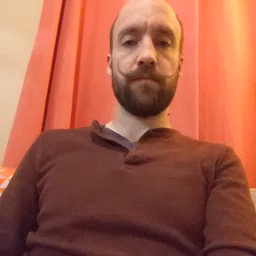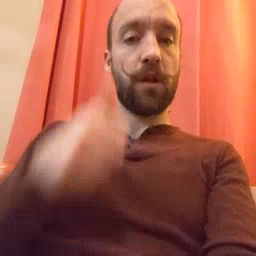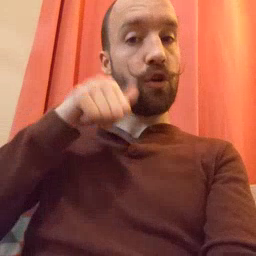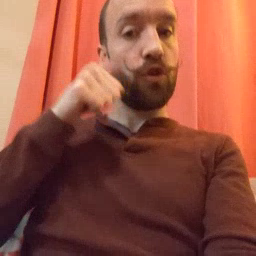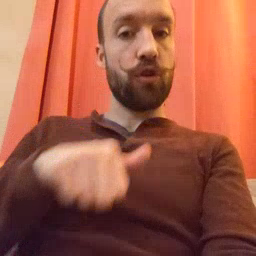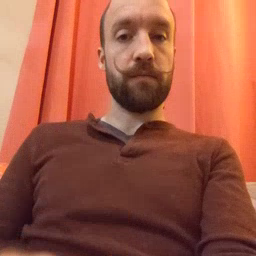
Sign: girl